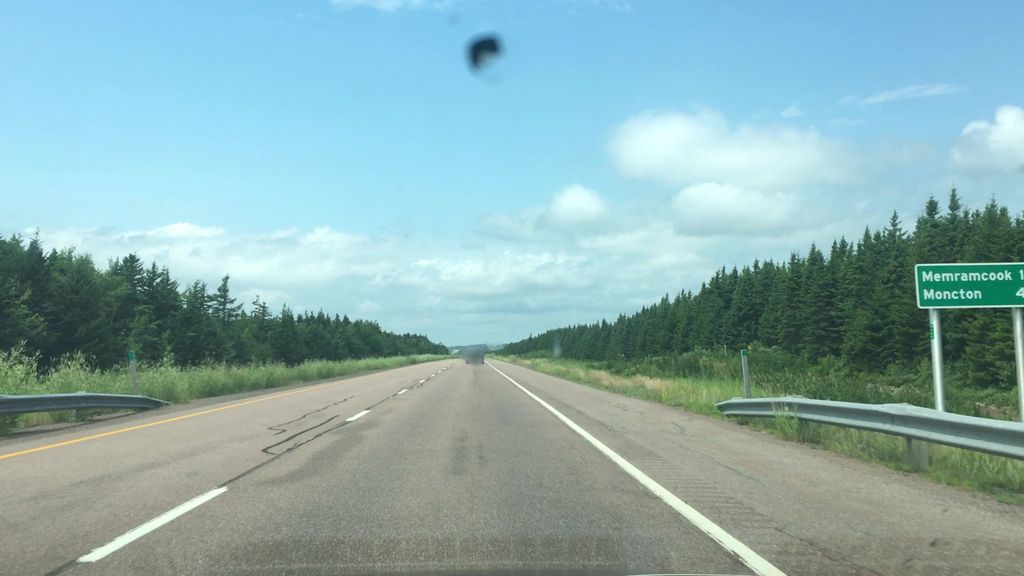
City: charlottetown